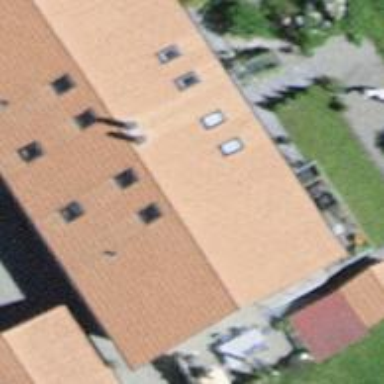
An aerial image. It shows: Residential building.